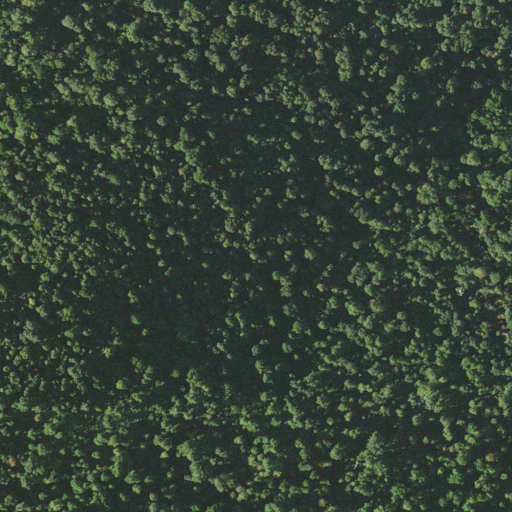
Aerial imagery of ridge(s) in North Carolina named Bear Ridge containing deciduous forest and mixed forest